Question: I've followed this tutorial to the letter in order to set up SFML 2.0 with Visual Studio Express 2012: <URL>
For some reason though I get 16 Unresolved LNK Errors. I am not sure what I am doing wrong. I follow the tutorial to the letter. At the point about using Static or Dynamic libraries I didn't add for example sfml-audio-s.lib I just added sfml-audio.lib as first advised.

This is the code the tutorial use as well:
'''
#include <SFML\Graphics.hpp>
using namespace sf;
int main()
{
RenderWindow window(VideoMode(200,200), "SFML Works!");
CircleShape shape(100.f);
shape.setFillColor(sf::Color::Green);
while(window.isOpen())
{
Event event;
while(window.pollEvent(event))
{
if(event.type == sf::Event::Closed)
window.close();
}
window.clear();
window.draw(shape);
window.display();
}
return 0;
}
'''
Is this tutorial just outdated or is it just me doing something horribly wrong?
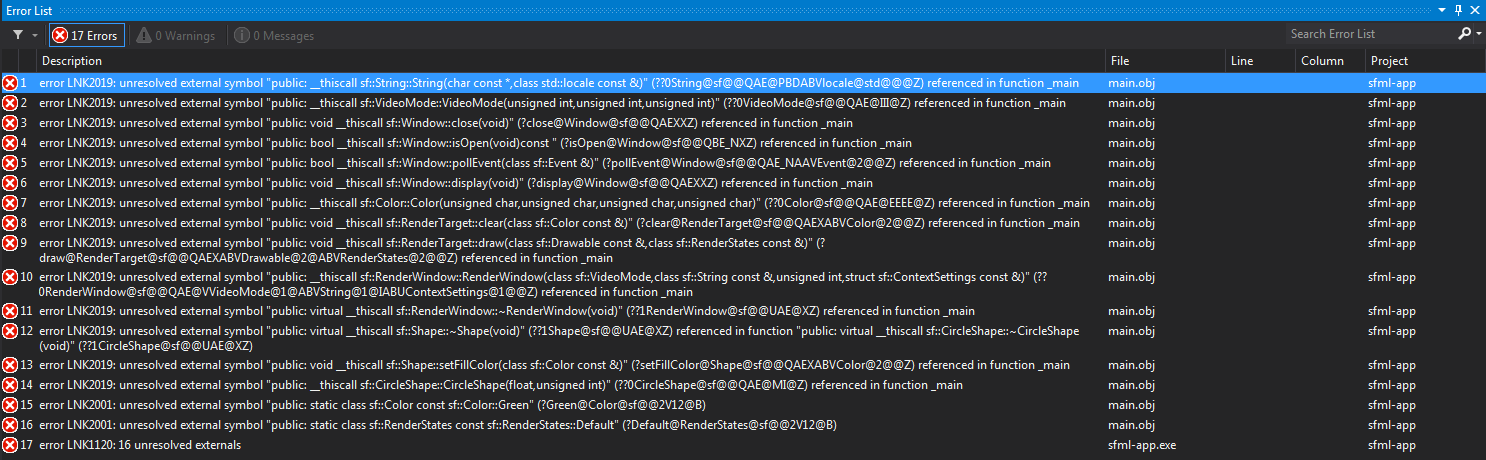
Answer: <URL> is a Linker Error which can mean two things:
- -
You seem to use SFML2.0 since <URL> doesn't exist in v1.6.
Make sure you are using the right version and did configure Visual Studio correctly.